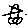
Label: car